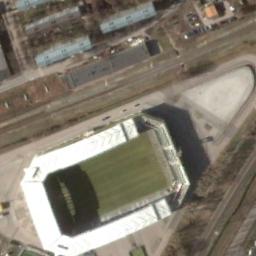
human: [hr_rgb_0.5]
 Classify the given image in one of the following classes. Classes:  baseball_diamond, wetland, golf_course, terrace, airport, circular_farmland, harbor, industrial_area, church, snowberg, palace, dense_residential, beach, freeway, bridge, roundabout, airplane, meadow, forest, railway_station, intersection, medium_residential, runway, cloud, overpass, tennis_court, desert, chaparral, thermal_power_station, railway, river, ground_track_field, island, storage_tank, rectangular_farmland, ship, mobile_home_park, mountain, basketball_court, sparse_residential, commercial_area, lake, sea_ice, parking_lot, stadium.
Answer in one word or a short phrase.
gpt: stadium